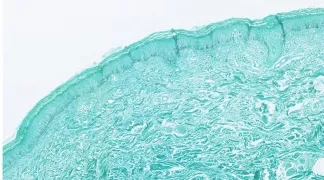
Silver hexamine staining.
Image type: pathology (methenamine_silver)